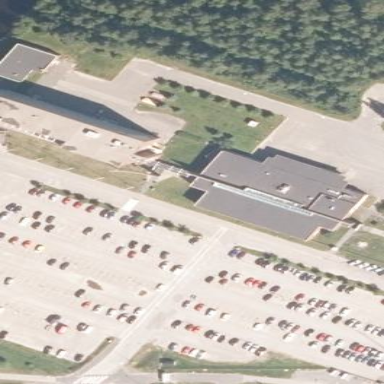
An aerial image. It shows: Parking area.